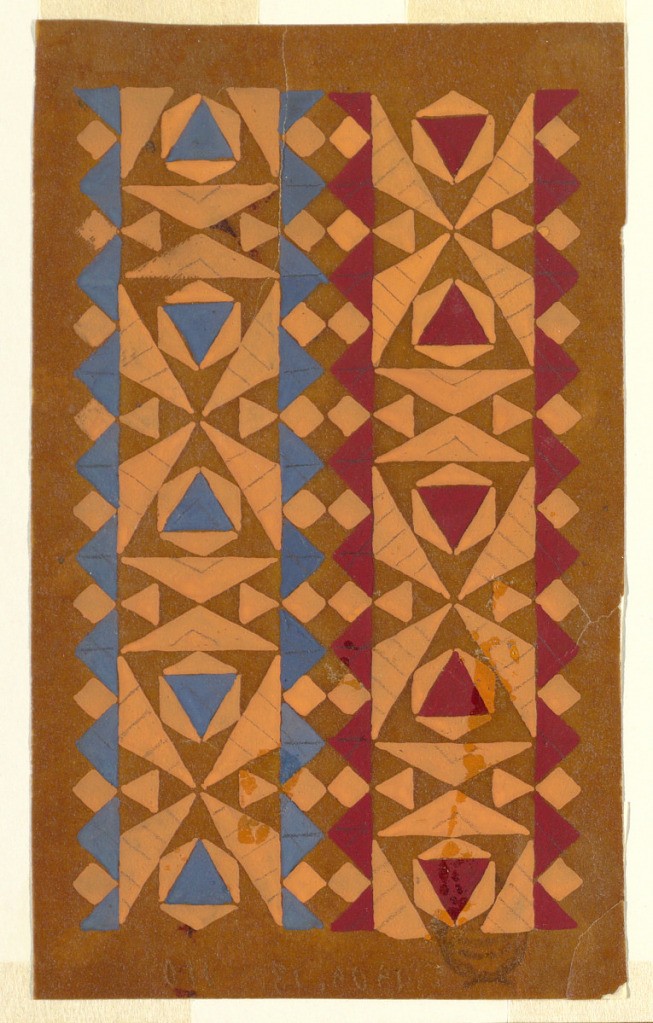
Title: Design for a Woven Fabric
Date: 1825–1850
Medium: Graphite, blue, purple, and lateritious gouche on oily tracing paper
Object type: Drawing
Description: Narrow and wider vertical stripes are to alternate. The wide stripes, also the halves of the narrow ones which border them, are alternatively colored lateritious and blue and lateritious and purple lozenges decorate the narrow stripes; wings of a windmill alternating with motifs composed of four triangles decorate the wider ones. Diamonds and triangles respectively are shown between the wings. Interior divisions are sketched in graphite.